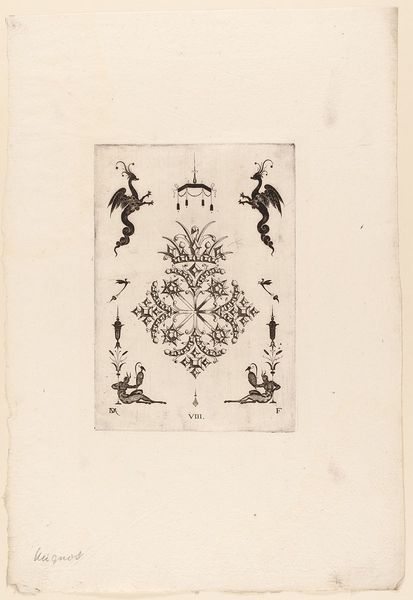
Titel: Eine Agraffe
Künstler: Daniel Mignot
Standort: Hamburg
Institution: Museum für Kunst und Gewerbe Hamburg
Schlagwörter: weiß, glas, schmuck, schwarz, muster, ornament, stein, signatur, figur, brosche, renaissance, papier, grafik, graphik, figuren, tafel, ornamente, leuchter, fotografie, photographie, spange, schnalle, glitzer, druck, druckgraphik, druckgrafik, radierung, stich, gestalten, kunstgewerbe, kristall, zahl, fabelwesen, musterbuch, vorlage, vorlagen, kupferstich, kunsthandwerk, ungeheuer, drachen, drache, monster, groteske, vorlagenbuch, papyrus, fabeltier, fabeltiere, goldschmiedearbeit, bildtafel, agraffe, druckplatte, gerippt, zwitterwesen, monstrum, kronenleuchter, viii, juwelen, reproduktionen, industriedesign, plattenrand, druckerzeugnisse, schweifwerk, büttenpapier, ornamentstich, vorlageblätter, figzur